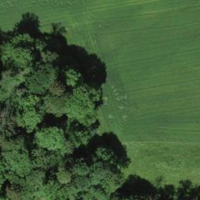
EUNIS habitat code: 52
Species observed at this site:
Allium ursinum